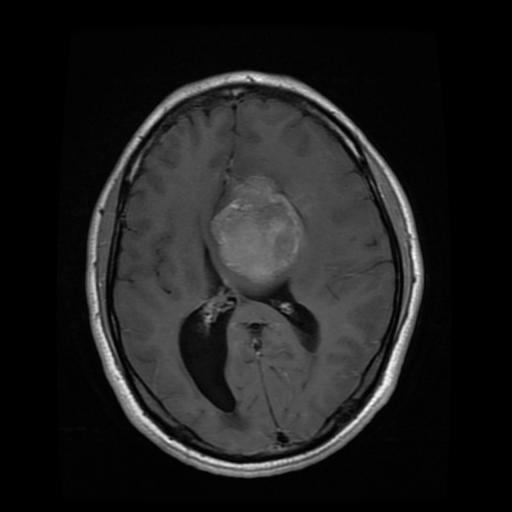
Label: meningioma